Question: Today I decided to write simple program in Python, just to practice before exam. Firstly, I wanted to draw sin and cos plot, which wasn't so hard. But then, I decided to challenge myself and draw tangent plot.
'''
import pylab as p
x= p.arange(-1.0,1.0,0.1)
y= (p.sin(2*p.pi*x)) / (p.cos(2*p.pi*x))
p.plot(x,y,'g-',lw=1)
p.show()
'''
It returns... ugh... this:

As you can see, it looks more like ECK plot than tangent plot. Does anyone knows what's wrong?
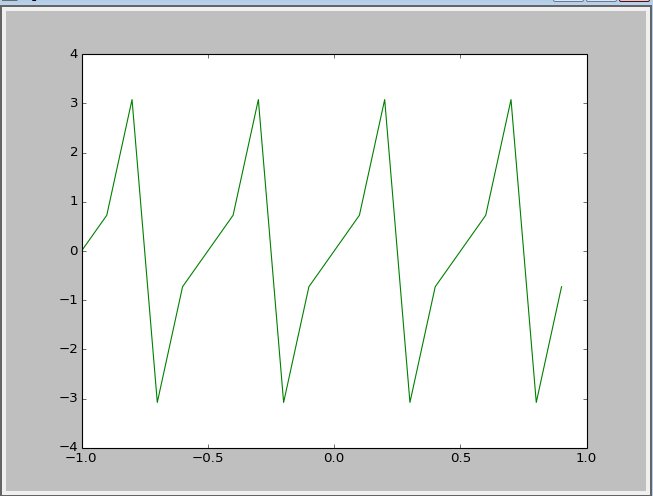
Answer: If you increase the number of points in 'x',
'''
import pylab as p
import numpy as np
x = p.linspace(-1.0, 1.0, 1000)
y = (p.sin(2 * p.pi * x)) / (p.cos(2 * p.pi * x))
p.plot(x, y, 'g-', lw=1)
p.show()
'''
you get something like this:

Notice how large the 'y-range' is getting. Matplotlib is not able to show you much of the small values in the tangent curve because the range is so large.
The plot can be improved by ignoring the extremely large values near the asymptotes. Using <URL> to handle asymptotes,
'''
import pylab as p
import numpy as np
x = p.linspace(-1.0, 1.0, 1000)
y = (p.sin(2 * p.pi * x)) / (p.cos(2 * p.pi * x))
tol = 10
y[y > tol] = np.nan
y[y < -tol] = np.nan
p.plot(x, y, 'g-', lw=1)
p.show()
'''
you get